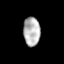
Tissue: lung
Cell type: T cells
Senescence score: 0.1603
Nuclear area (px): 475
Mean DAPI intensity: 181.046